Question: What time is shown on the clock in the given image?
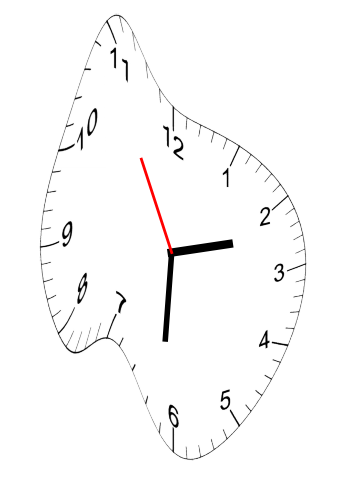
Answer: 02:30:55